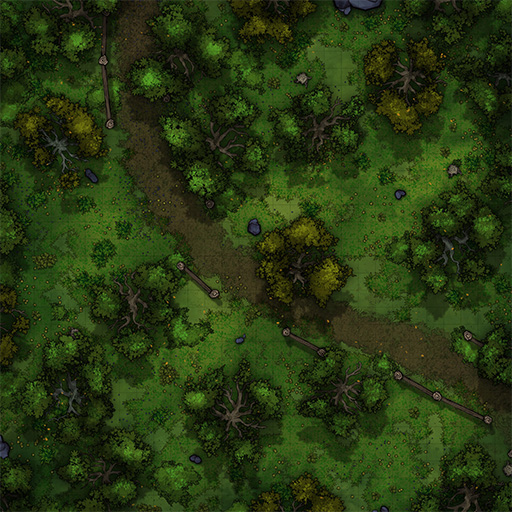
A D&D Grid Map road forest (Winding Forest Path Map)